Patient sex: F
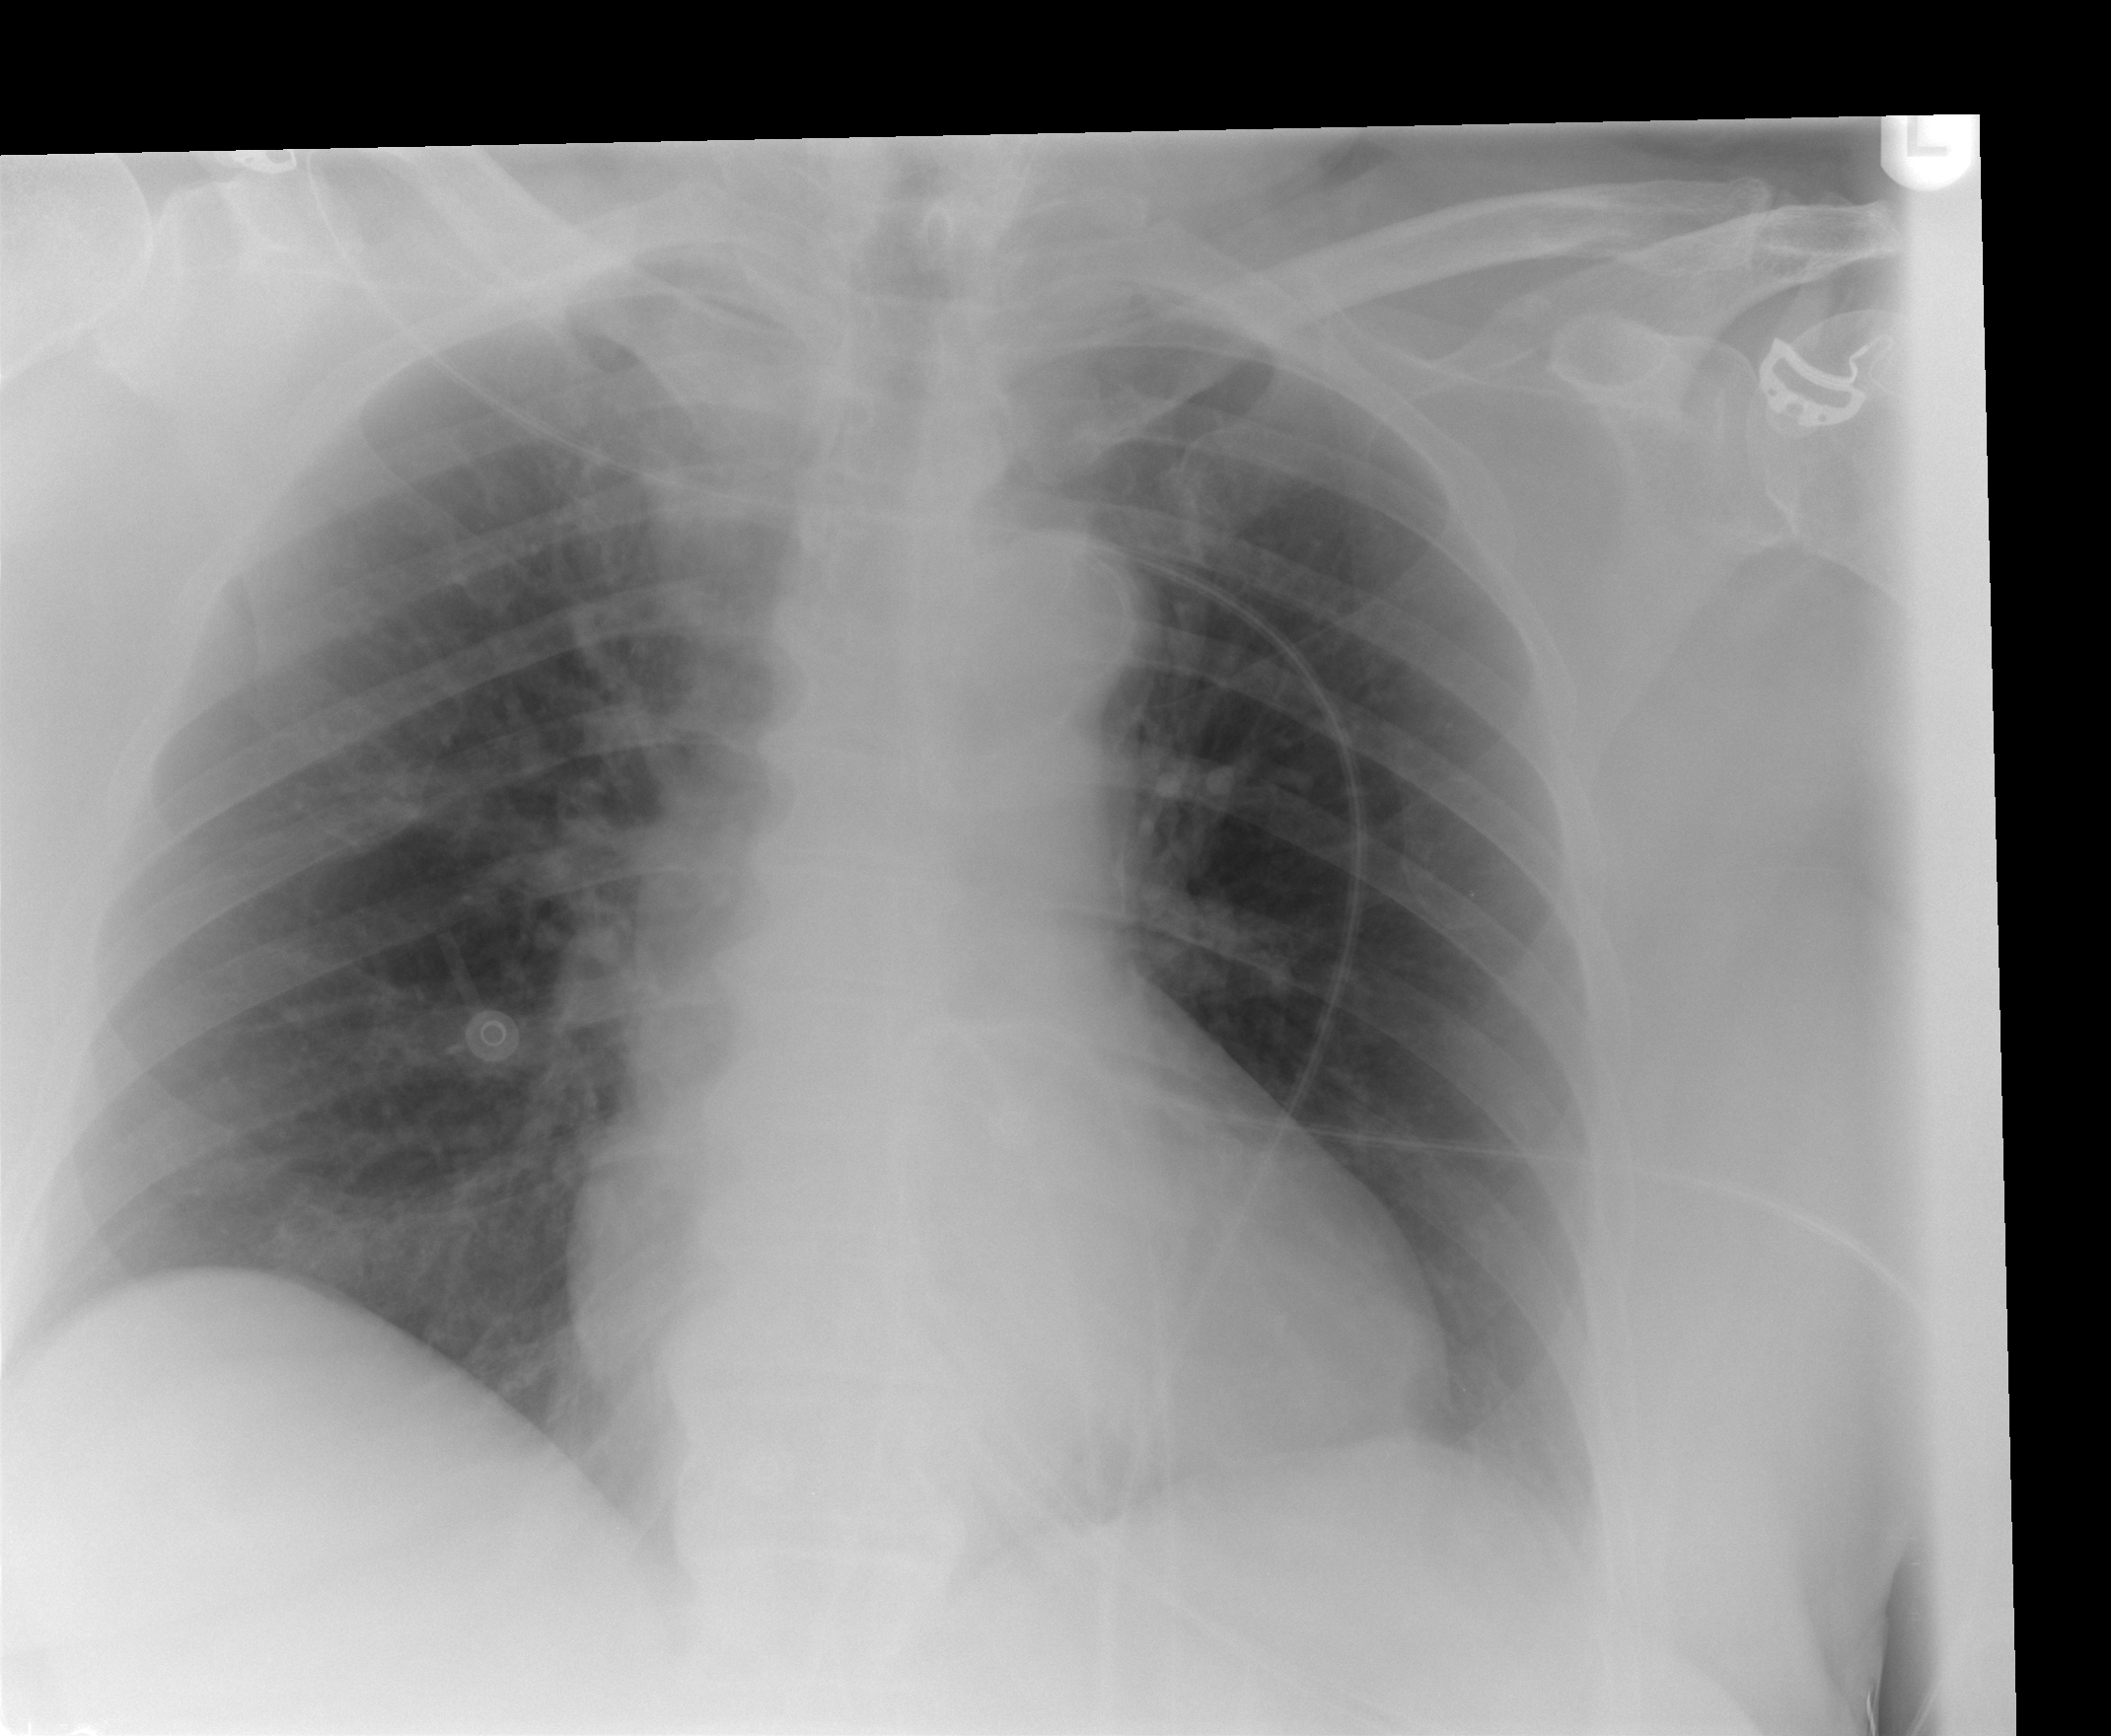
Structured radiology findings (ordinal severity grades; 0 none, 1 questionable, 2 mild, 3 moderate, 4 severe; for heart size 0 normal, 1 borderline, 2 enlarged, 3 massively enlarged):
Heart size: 0
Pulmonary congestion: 0
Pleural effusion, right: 0
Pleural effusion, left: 1
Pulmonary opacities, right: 0
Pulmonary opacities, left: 0
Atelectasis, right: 0
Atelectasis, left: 0